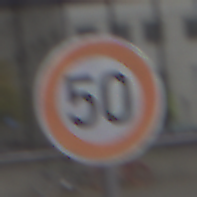
Verkehrszeichen: Geschwindigkeit50
Umgebung: Outdoor, Urban
Tageszeit: MorningAfternoon
Wetter: Overcast
Licht: Natural
Jahreszeit: NotSpecified
Kontrast: LowContrast